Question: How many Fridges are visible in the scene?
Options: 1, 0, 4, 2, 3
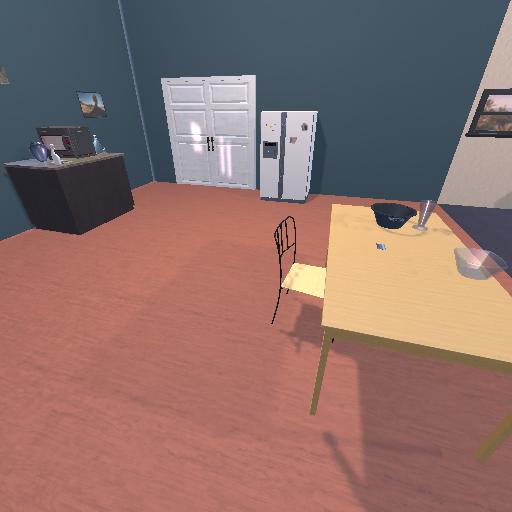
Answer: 1